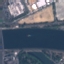
Label: River